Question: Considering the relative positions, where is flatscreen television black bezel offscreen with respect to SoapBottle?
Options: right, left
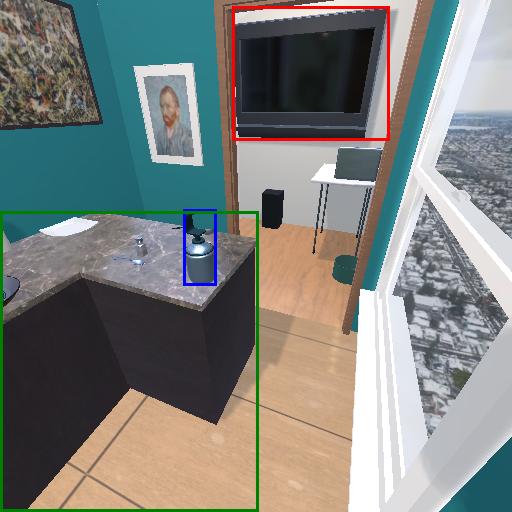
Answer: right